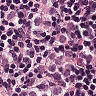
Metastatic tissue present: yes